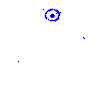
Particle: kaon